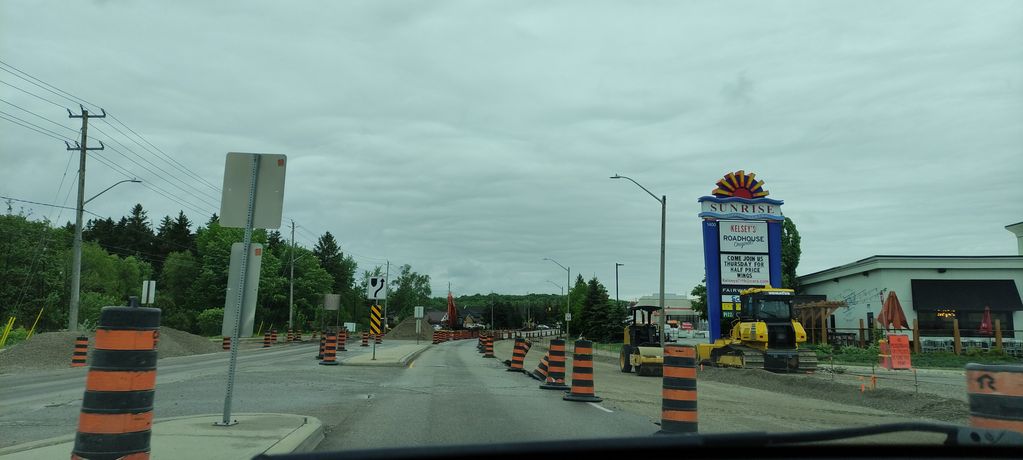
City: kitchener-waterloo